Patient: sex M, age 77
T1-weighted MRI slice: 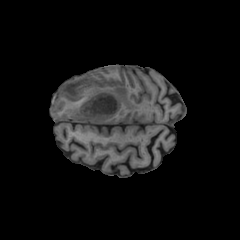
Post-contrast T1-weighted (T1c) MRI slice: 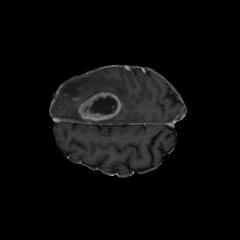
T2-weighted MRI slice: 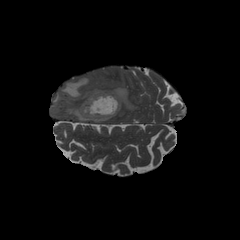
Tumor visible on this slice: yes
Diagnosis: Glioblastoma, IDH-wildtype
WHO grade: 4